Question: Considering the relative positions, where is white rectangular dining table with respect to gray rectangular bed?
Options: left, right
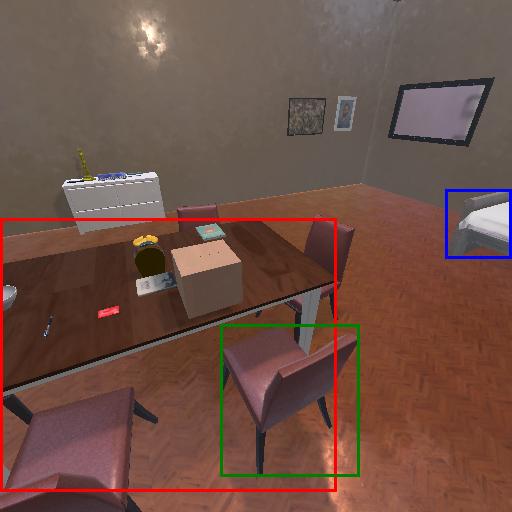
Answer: left